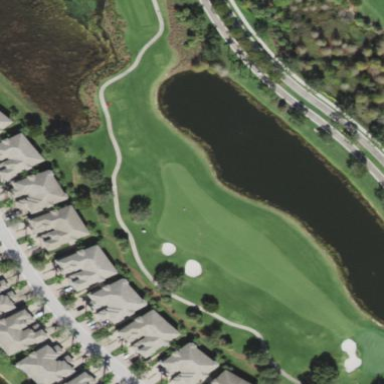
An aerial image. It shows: Picturesque scene of golf course with lateral water hazard.